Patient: sex M, age 42
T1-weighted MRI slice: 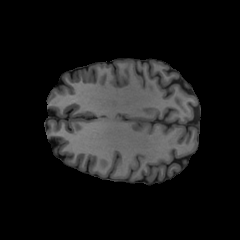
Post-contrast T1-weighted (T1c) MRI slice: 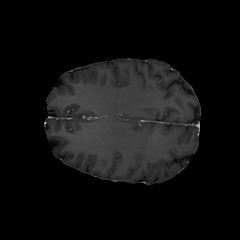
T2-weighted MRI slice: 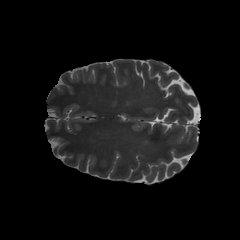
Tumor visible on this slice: yes
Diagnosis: Glioblastoma, IDH-wildtype
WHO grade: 4